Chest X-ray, PA view. Patient: 56 years old, sex M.
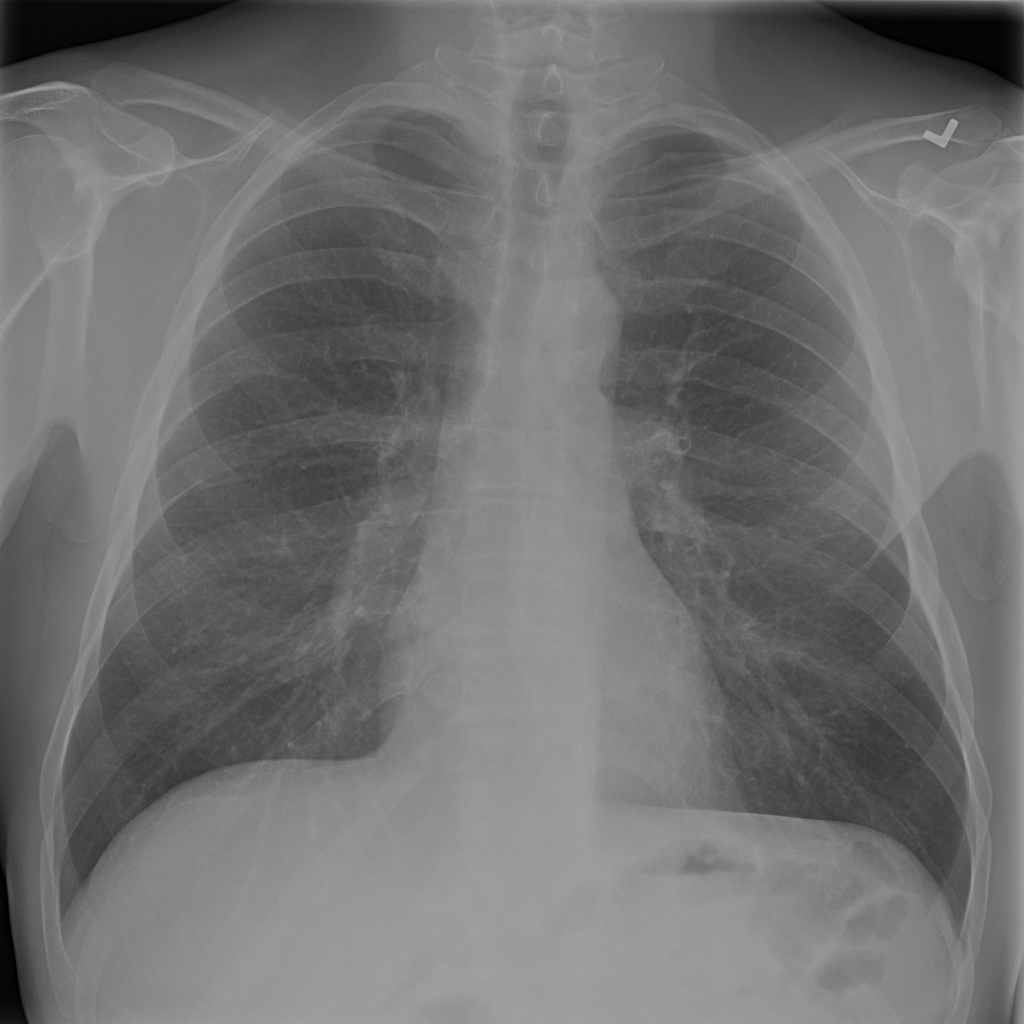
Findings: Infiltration